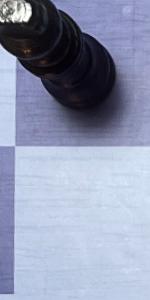
Label: Empty